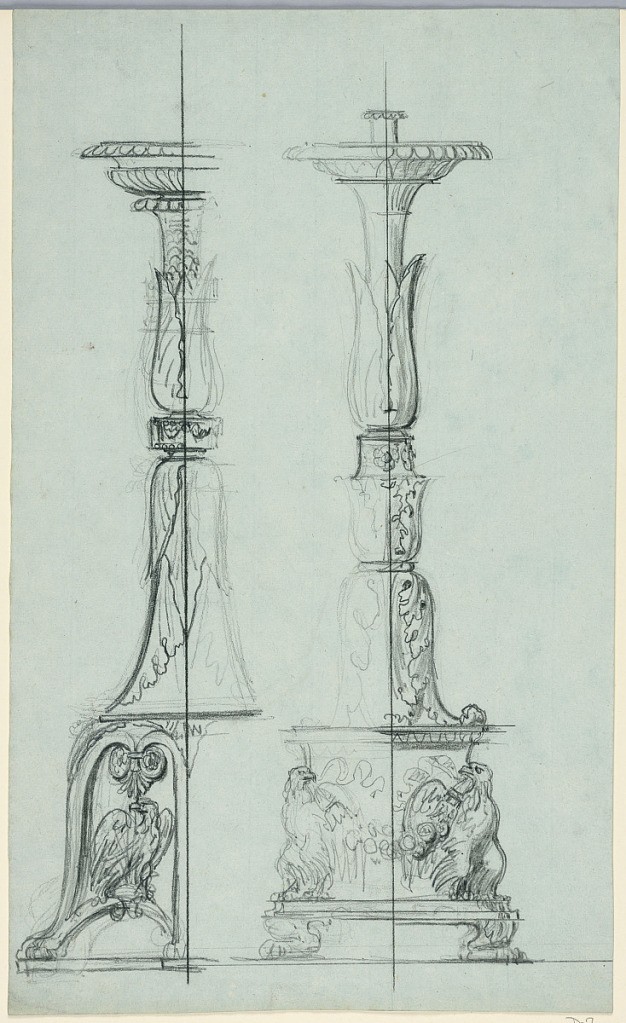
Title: Two Designs for Candlesticks
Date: ca. 1810
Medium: Black crayon on light blue paper
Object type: Drawing
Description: Vertical rectangle. Two candlesticks shown beside each other. Candlestick at left has only the left side fully executed, candlestick at right has only the right side fully executed. At left, the base of the candlestick contains one executed compartment with an eagle. The shaft has two foliated parts connected by one with a band. At right, at the base are two standing eagles supporting a festoon. The shaft has three foliated parts.